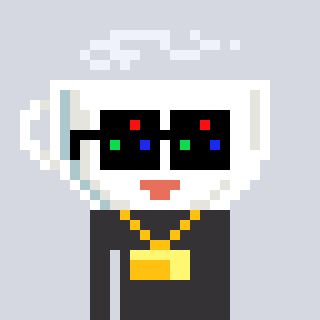
a pixel art character with square black sunglasses, a mug-shaped head and a grayscale-colored body on a cool background